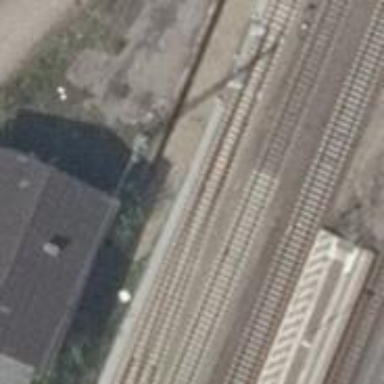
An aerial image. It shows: Railway track with electrified contact lines. This is siding track.